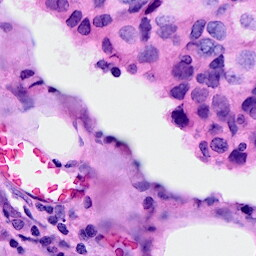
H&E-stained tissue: Breast